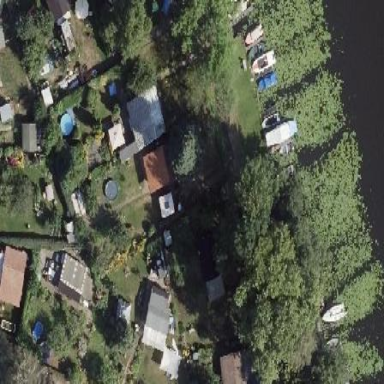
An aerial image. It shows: Plot in the allotments.